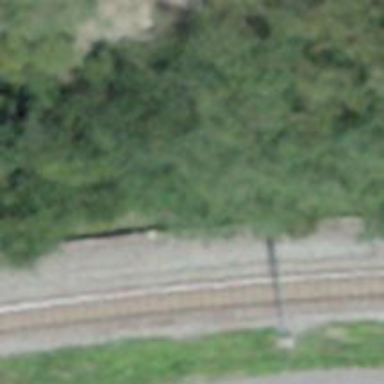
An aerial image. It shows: Retaining wall.